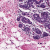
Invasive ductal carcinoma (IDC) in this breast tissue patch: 0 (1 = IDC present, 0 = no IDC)